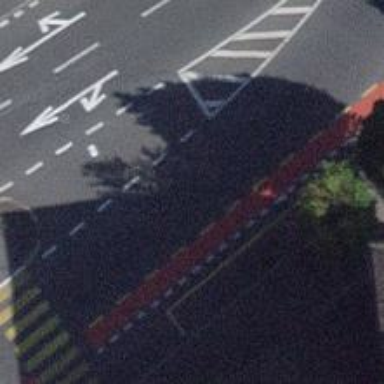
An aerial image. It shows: Secondary road with asphalt surface and sidewalks on both sides.